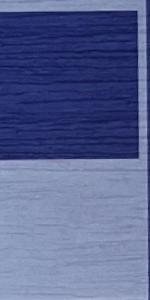
Label: Empty